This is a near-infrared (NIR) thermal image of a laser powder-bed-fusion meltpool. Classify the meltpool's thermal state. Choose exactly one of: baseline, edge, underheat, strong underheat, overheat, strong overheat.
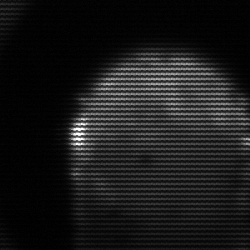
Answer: edge